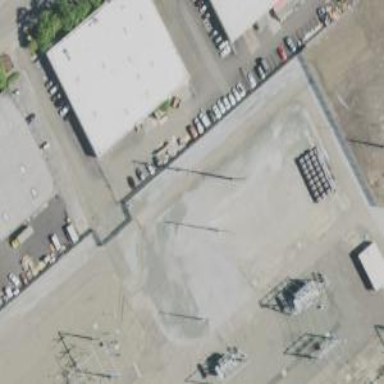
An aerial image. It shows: Power tower.